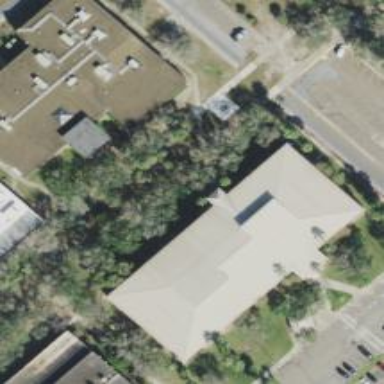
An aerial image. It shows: College building.